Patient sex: F
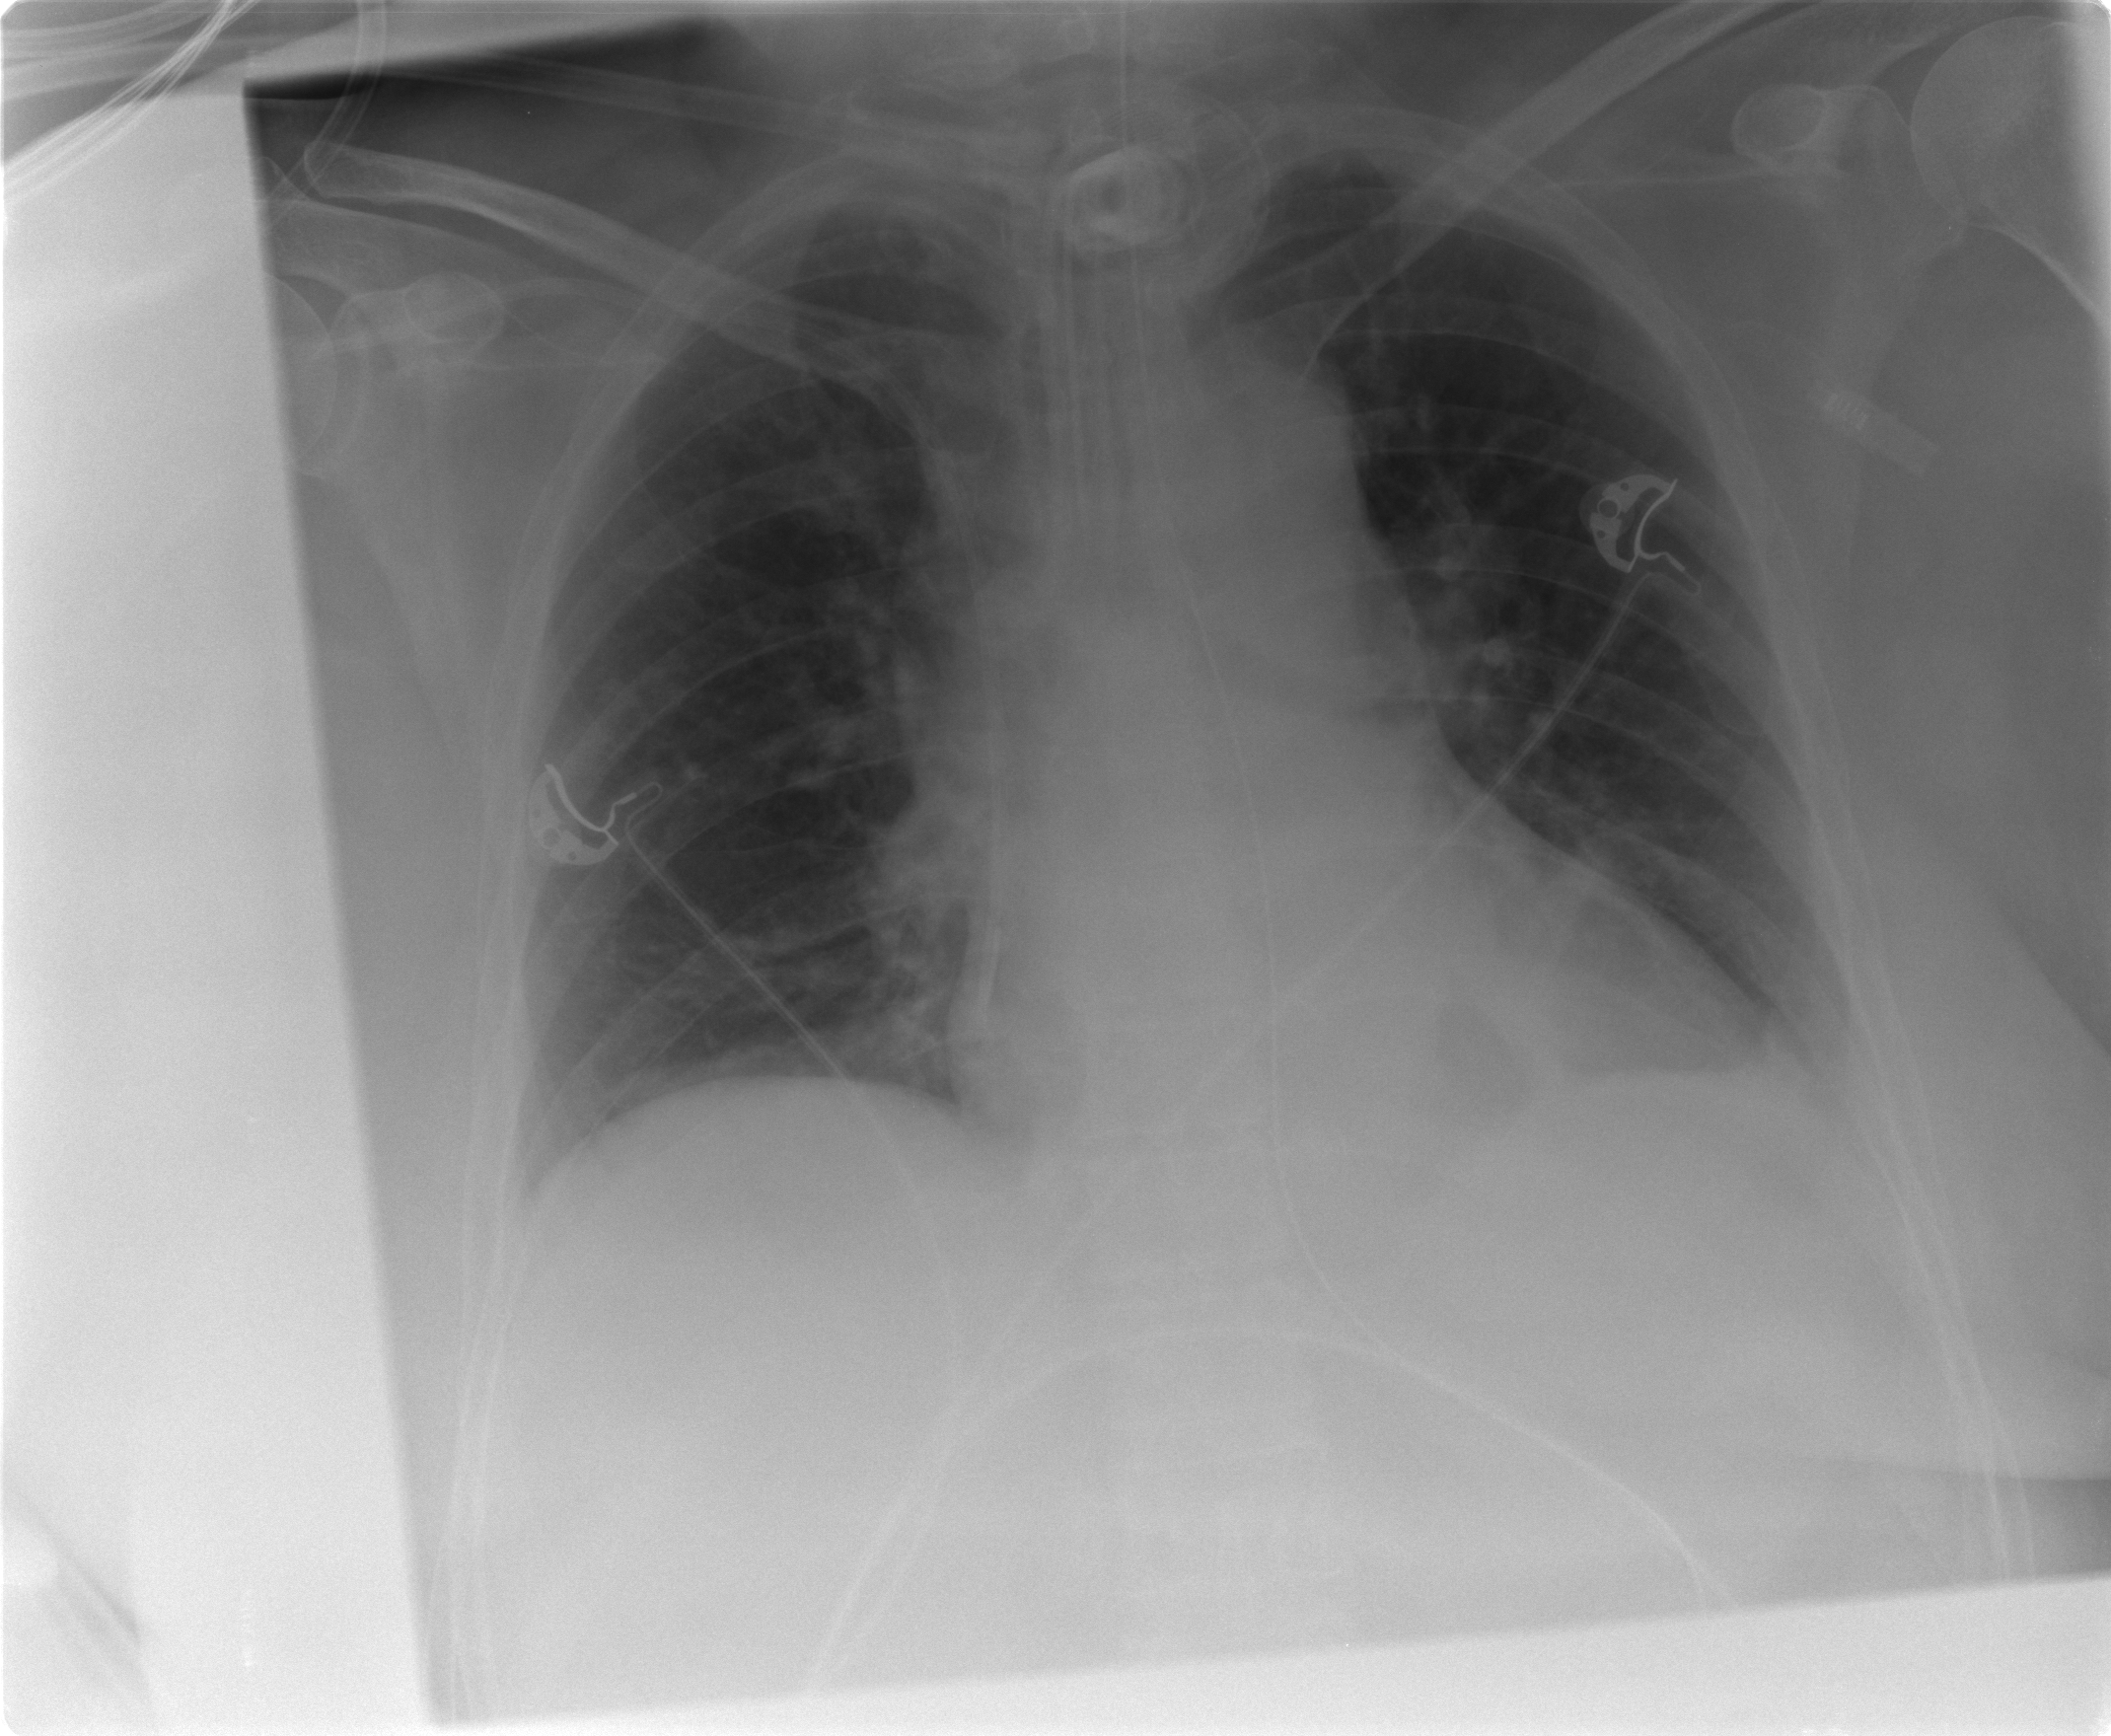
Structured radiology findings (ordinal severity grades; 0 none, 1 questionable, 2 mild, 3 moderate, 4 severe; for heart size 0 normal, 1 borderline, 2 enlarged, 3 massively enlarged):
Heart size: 2
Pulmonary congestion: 1
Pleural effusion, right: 0
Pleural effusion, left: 1
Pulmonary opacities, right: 0
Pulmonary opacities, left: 0
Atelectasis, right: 2
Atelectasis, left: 2